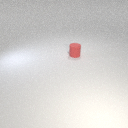
small red rubber cylinder